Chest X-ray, PA view. Patient: 3 years old, sex F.
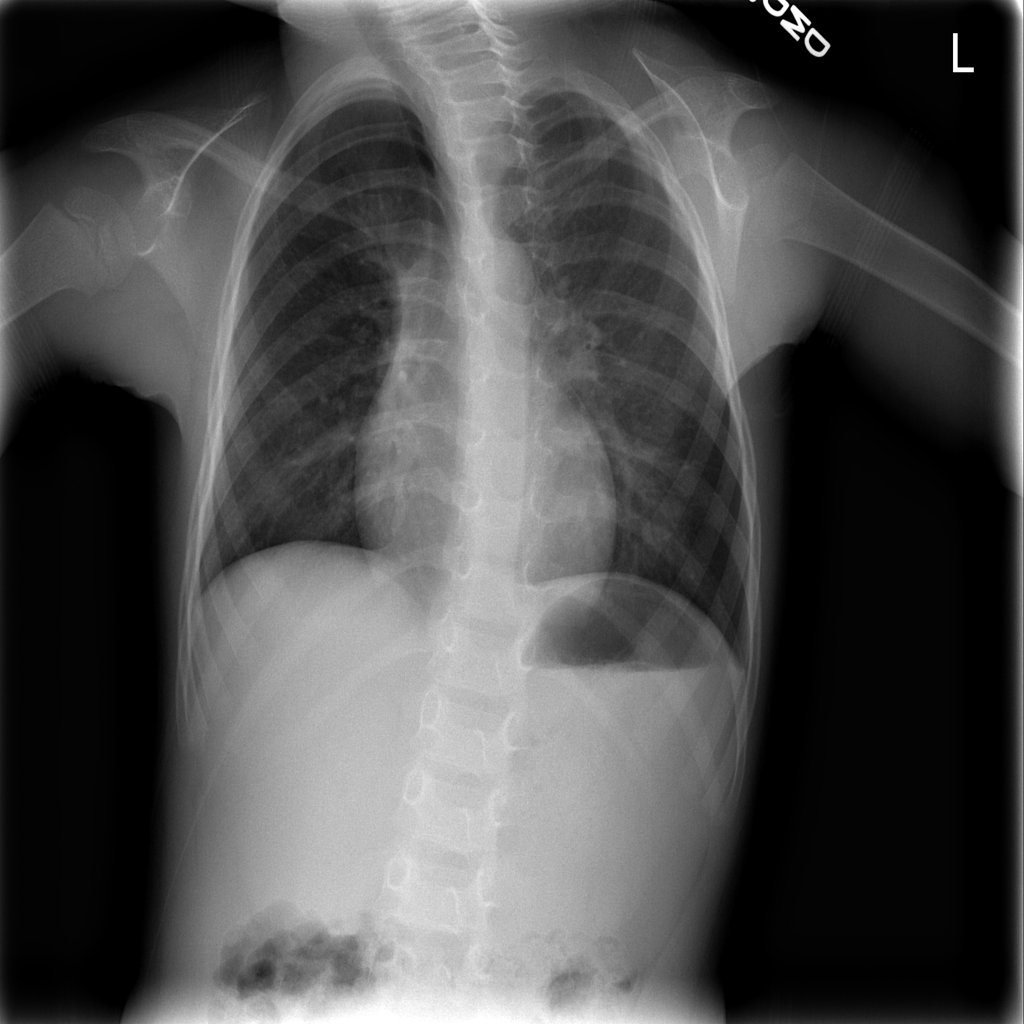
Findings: No Finding